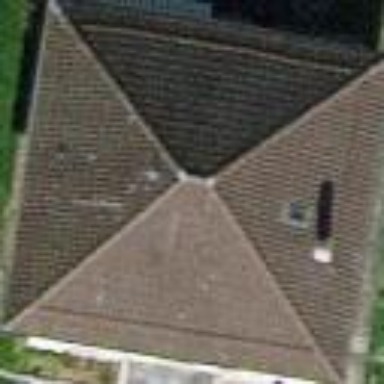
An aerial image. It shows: Building with hipped roof.